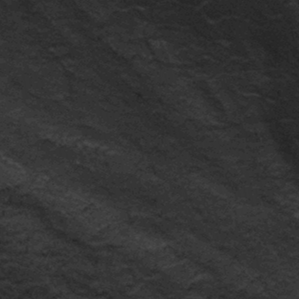
Label: frost